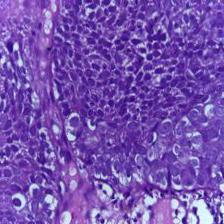
Diagnosis: OSCC